Question: I am trying to make a hash breaking application that will check all the lines of one
file with all the lines in the rockyou dictionary. While with pre-hashing the rock you
i got the time of checking one hash down to a few seconds its still not enough. This is
why i am moving my program to multithreading. But my threads stop without rising any exceptions.
'''
import threading
import datetime
class ThreadClass(threading.Thread):
hash_list=0
def file_len(fname):
with open(fname) as f:
for i, l in enumerate(f):
pass
return i + 1
list_len=file_len("list.txt")
def run(self):
while ThreadClass.list_len>0:
ThreadClass.list_len=ThreadClass.list_len-1
print str(threading.current_thread())+":"+str(ThreadClass.list_len)
for i in range(20):
try:
t = ThreadClass()
t.start()
except:
raise
'''
Here is output:

When i run it after some time there is only one thread reporting. Why?
Thanks for all help
EDIT: One of the threads rises a key error.I dont know what that is
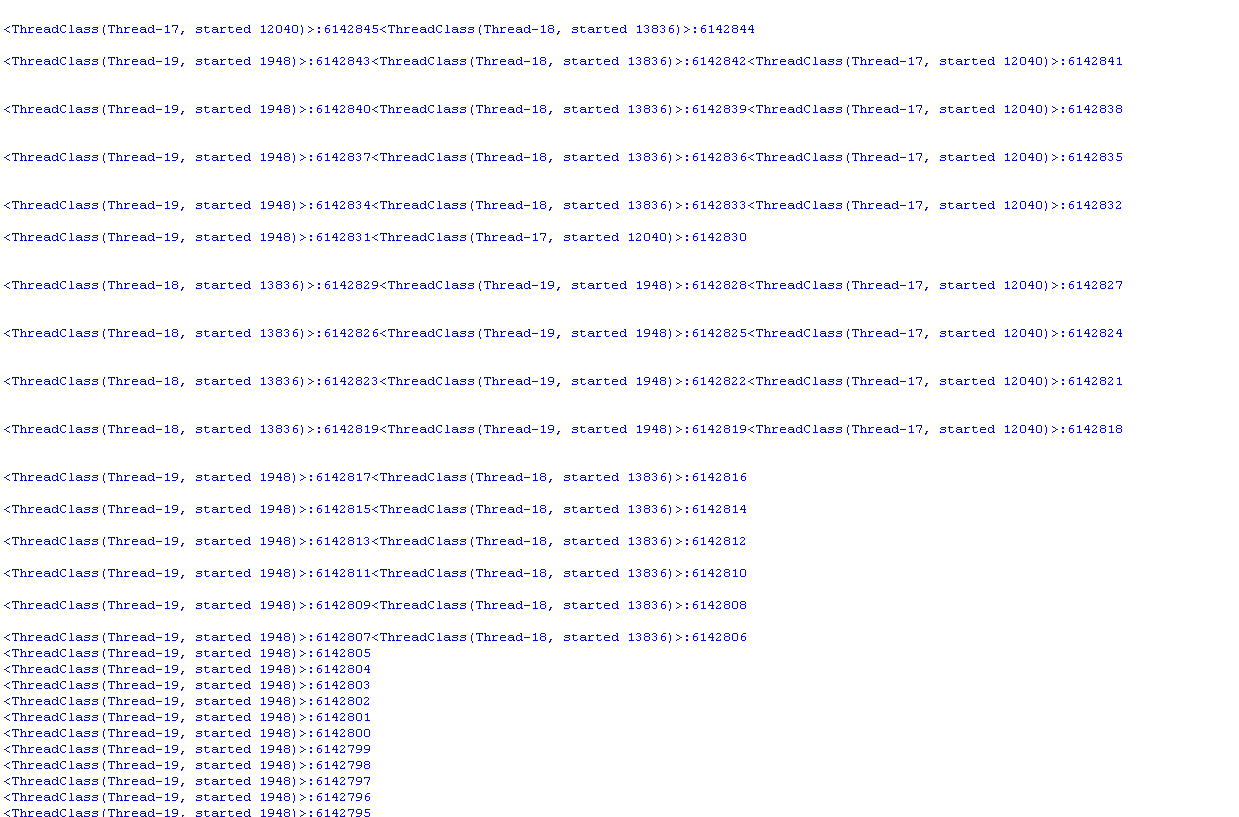
Answer: As calculating hashes is a CPU bound problems, using multithreading won't help you in cPython <URL>.
If anything, you need to use <URL>, your whole code could be reduced to something like:
'''
import multiprocessing
def calculate(line):
# ... calculate the hash ...
return (line, 'calculated_result')
pool = multiprocessing.Pool(multiprocessing.cpu_count())
with open('input.txt') as inputfile:
result = pool.map(calculate, inputfile)
print(result)
# compare results
'''
---
As to your problem with the threads: You're concurrently accessing 'ThreadClass.list_len' from multiple theads.
First you access it and compare it to 0. Then you access it again, decrease it and store it back, which is <URL>
And then you access it again when you print it. Between any of these operations, another thread could modify the value.
To show this, I've modified your code a little:
'''
import threading
import datetime
lns = []
class ThreadClass(threading.Thread):
hash_list=0
list_len= 10000
def run(self):
while ThreadClass.list_len>0:
ThreadClass.list_len=ThreadClass.list_len-1
ln = ThreadClass.list_len # copy for later use ...
lns.append(ln)
threads = []
for i in range(20):
t = ThreadClass()
t.start()
threads.append(t)
for t in threads:
t.join()
print len(lns), len(set(lns)), min(lns)
'''
When I run this 10 times, what i get is:
'''
13473 9999 -1
10000 10000 0
10000 10000 0
12778 10002 -2
10140 10000 0
10000 10000 0
15579 10000 -1
10866 9996 0
10000 10000 0
10164 9999 -1
'''
So sometimes it seems to run ok, but others there are a lot of values that have been added multiple times, and list_len even manages to get negative.
If you disassemble the run method, you'll see this:
'''
>>> dis.dis(ThreadClass.run)
11 0 SETUP_LOOP 57 (to 60)
>> 3 LOAD_GLOBAL 0 (ThreadClass)
6 LOAD_ATTR 1 (list_len)
9 LOAD_CONST 1 (0)
12 COMPARE_OP 4 (>)
15 POP_JUMP_IF_FALSE 59
12 18 LOAD_GLOBAL 0 (ThreadClass)
21 LOAD_ATTR 1 (list_len)
24 LOAD_CONST 2 (1)
27 BINARY_SUBTRACT
28 LOAD_GLOBAL 0 (ThreadClass)
31 STORE_ATTR 1 (list_len)
13 34 LOAD_GLOBAL 0 (ThreadClass)
37 LOAD_ATTR 1 (list_len)
40 STORE_FAST 1 (ln)
14 43 LOAD_GLOBAL 2 (lns)
46 LOAD_ATTR 3 (append)
49 LOAD_FAST 1 (ln)
52 CALL_FUNCTION 1
55 POP_TOP
56 JUMP_ABSOLUTE 3
>> 59 POP_BLOCK
>> 60 LOAD_CONST 0 (None)
63 RETURN_VALUE
'''
Simplified you can say, between any of these lines another thread could run and modify something. To safely access a value from multiple threads, you need to synchronize the access.
For example using 'threading.Lock' the code could be modified like this:
'''
class ThreadClass(threading.Thread):
# ...
lock = threading.Lock()
def run(self):
while True:
with self.lock:
# code accessing shared variables inside lock
if ThreadClass.list_len <= 0:
return
ThreadClass.list_len -= 1
list_len = ThreadClass.list_len # store for later use...
# not accessing shared state, outside of lock
'''
I'm not entirely sure that this is the cause of your problem, but it may be, specially if you're also reading from an input file in your run method.